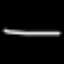
Label: line